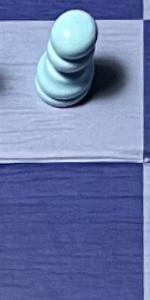
Label: Empty